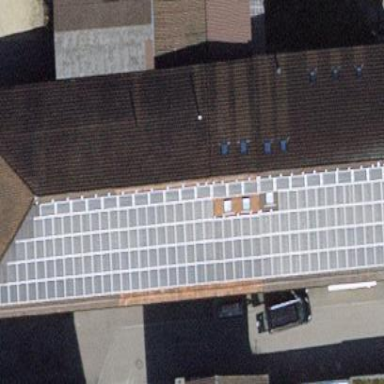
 consisting of solar photovoltaic panels."